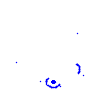
Particle: kaon